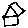
Label: house